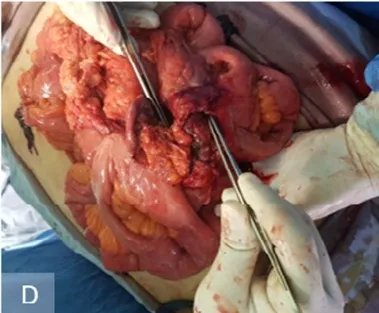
Intra operative photos demonstrating. . (D) Site of perforation at the mesenteric side.
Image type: medical_photograph (other_medical_photograph)